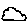
Label: cloud